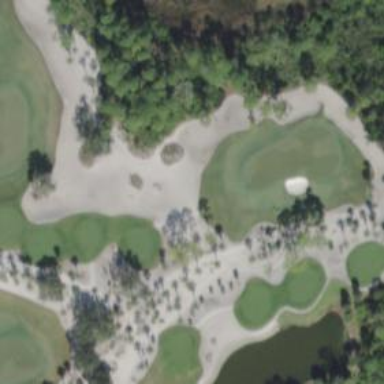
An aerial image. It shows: View of golf hole.